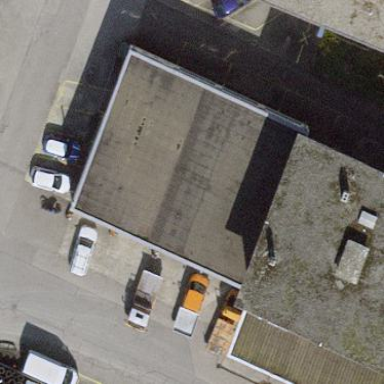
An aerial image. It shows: Commercial building.